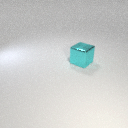
large cyan metal cube